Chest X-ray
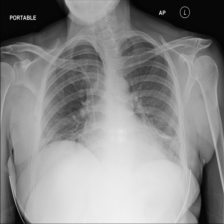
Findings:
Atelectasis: negative
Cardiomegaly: negative
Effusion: negative
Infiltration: negative
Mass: negative
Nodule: negative
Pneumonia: negative
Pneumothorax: negative
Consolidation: negative
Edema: negative
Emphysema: negative
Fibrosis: negative
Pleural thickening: negative
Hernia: negative